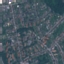
Land use / land cover: Residential